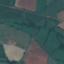
Land use / land cover: Pasture